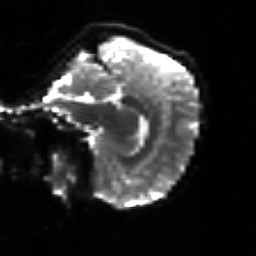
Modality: sbref
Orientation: sagittal
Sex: female
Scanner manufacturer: siemens
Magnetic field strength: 3 T
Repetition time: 5 s
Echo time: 0.071 s